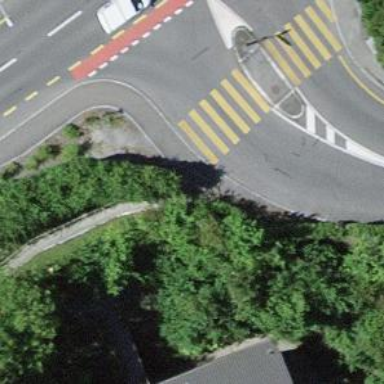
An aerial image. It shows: Sidewalk along the footway.